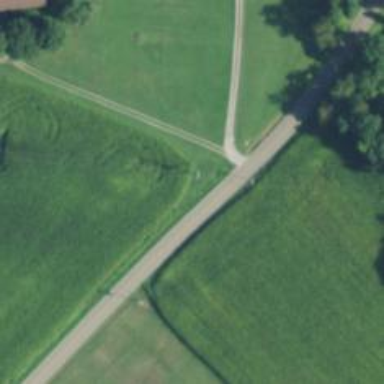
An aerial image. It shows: Driveway leading to service road.